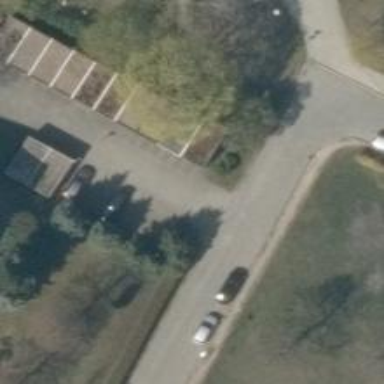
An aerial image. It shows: Residential road with sidewalks on both sides.